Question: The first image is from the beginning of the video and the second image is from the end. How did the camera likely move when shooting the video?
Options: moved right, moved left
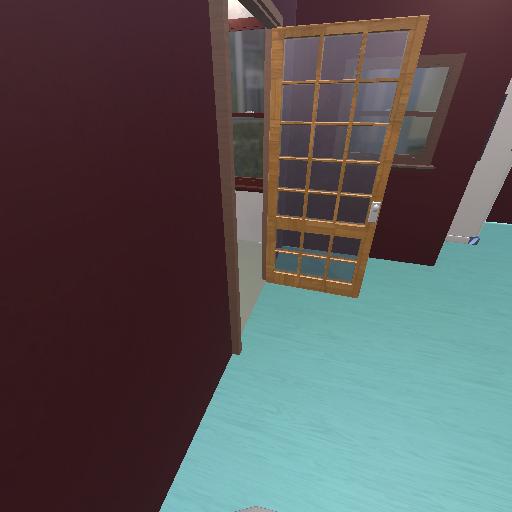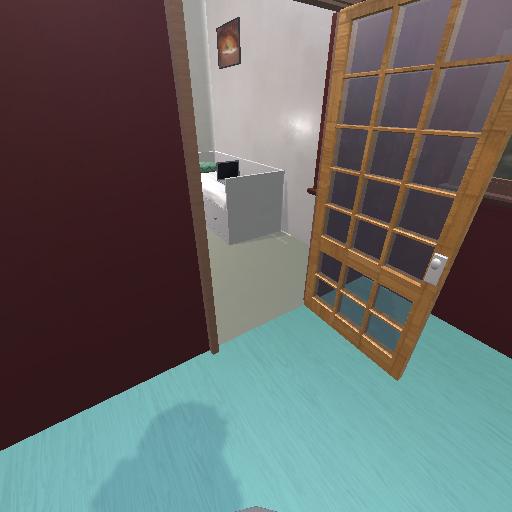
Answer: moved right